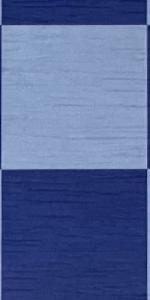
Label: Empty